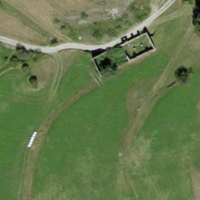
EUNIS habitat code: 26
Species observed at this site:
Aricia artaxerxes
Sambucus racemosa